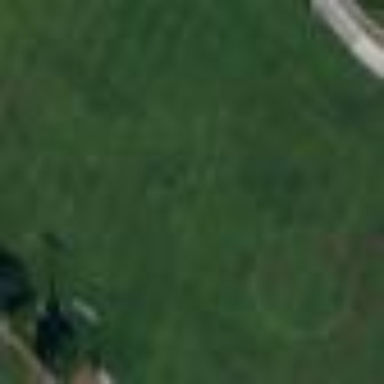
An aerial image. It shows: Soccer pitch with grass surface for leisure and sports.